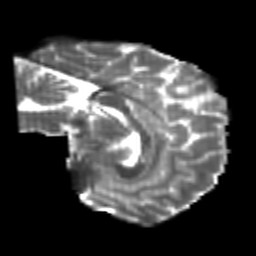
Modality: T2w
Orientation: sagittal
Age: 23
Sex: male
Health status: healthy
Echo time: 0.074 s